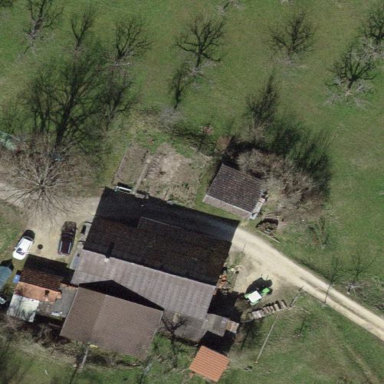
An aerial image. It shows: Farmyard area.